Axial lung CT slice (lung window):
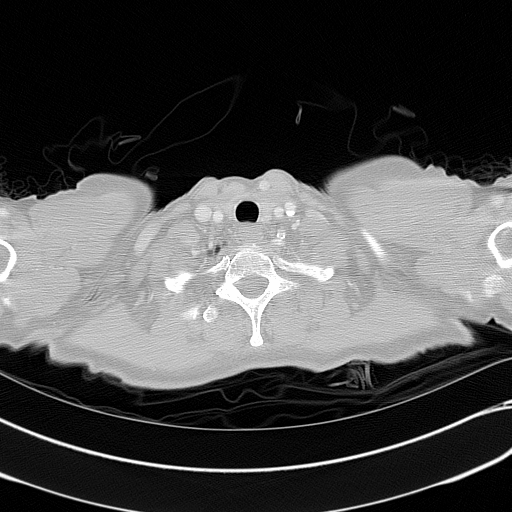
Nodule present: no